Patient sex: M
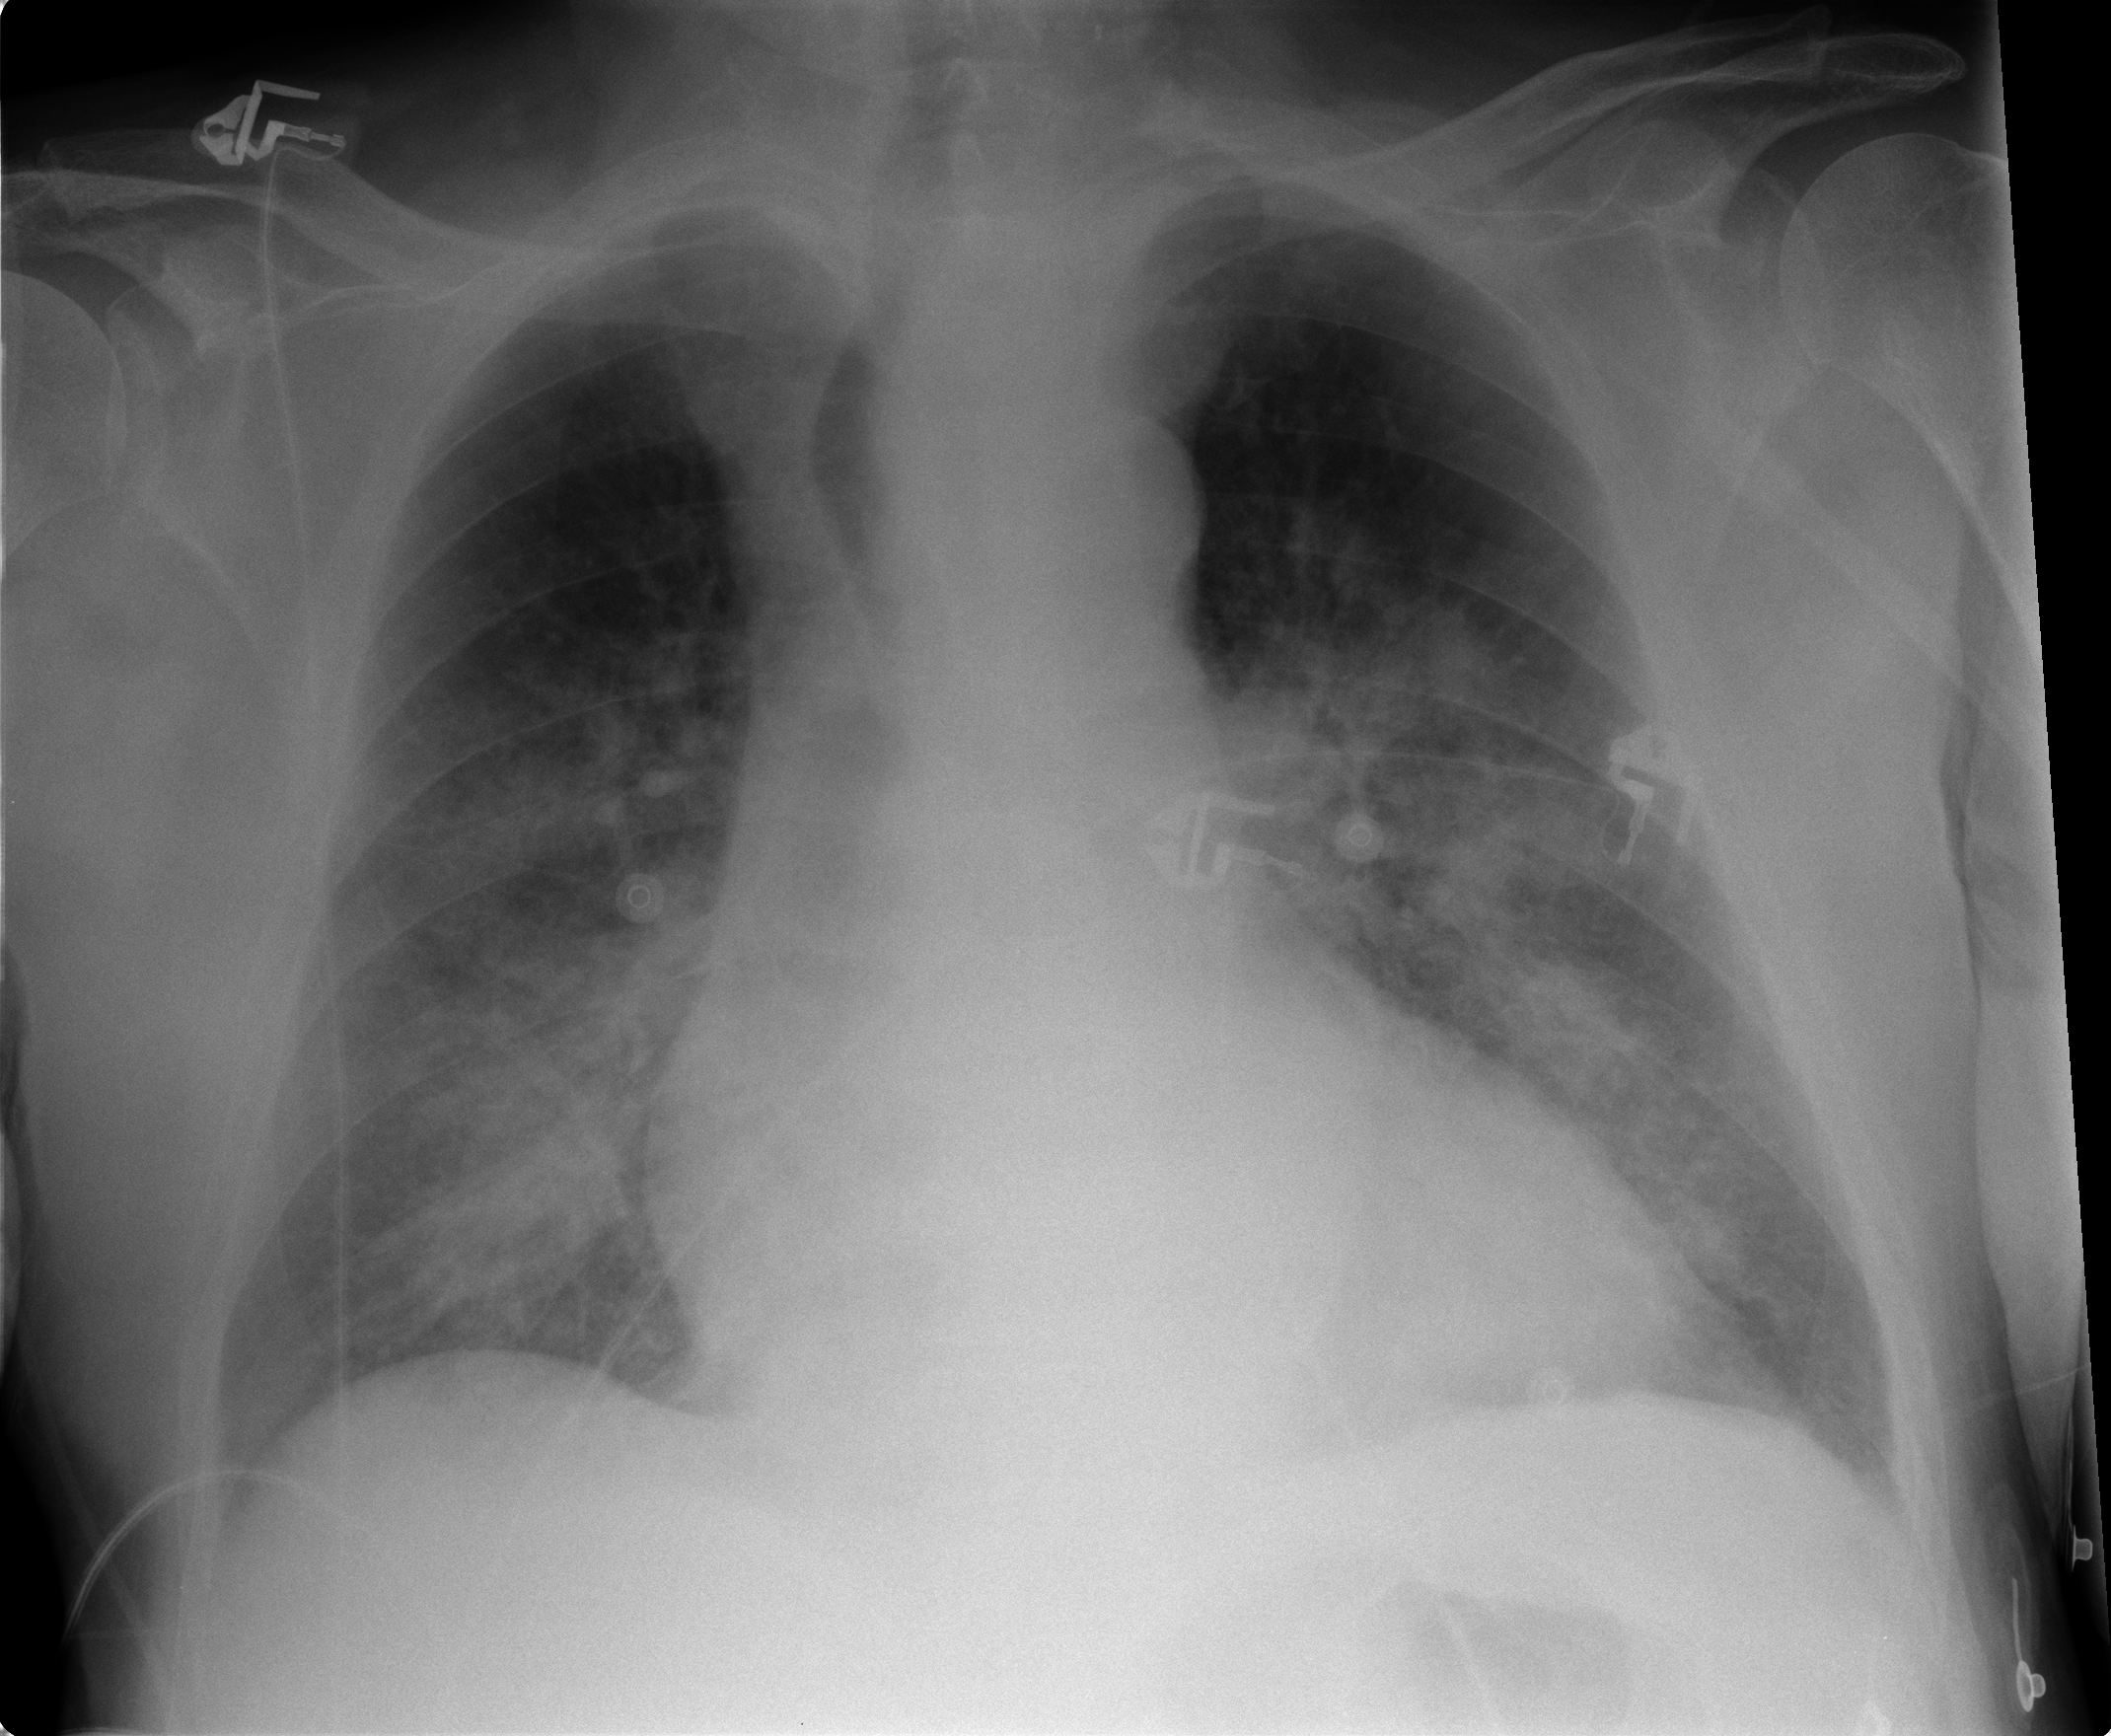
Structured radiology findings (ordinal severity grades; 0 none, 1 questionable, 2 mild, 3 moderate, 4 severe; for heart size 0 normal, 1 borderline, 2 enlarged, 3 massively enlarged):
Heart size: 2
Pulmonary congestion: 2
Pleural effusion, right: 0
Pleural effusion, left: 0
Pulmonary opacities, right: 3
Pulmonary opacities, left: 3
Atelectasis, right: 2
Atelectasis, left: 2